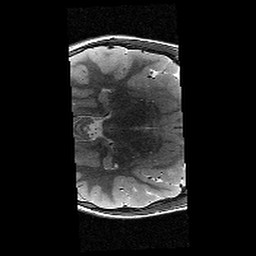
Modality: T2w
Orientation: axial
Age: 11
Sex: female
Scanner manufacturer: siemens
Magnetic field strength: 3 T
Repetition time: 9.23 s
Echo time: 0.067 s